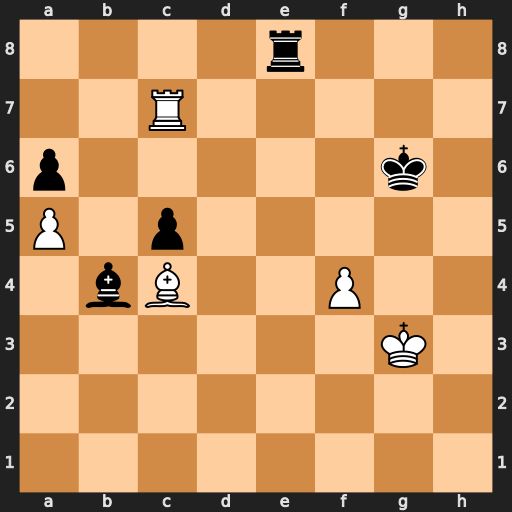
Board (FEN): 4r3/2R5/p5k1/P1p5/1bB2P2/6K1/8/8
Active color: w
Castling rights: -
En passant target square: -
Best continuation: Bf7+ Kf5 Bxe8